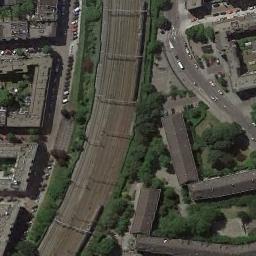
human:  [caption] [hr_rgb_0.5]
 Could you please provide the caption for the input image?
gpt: There are two parallel railway lines here .

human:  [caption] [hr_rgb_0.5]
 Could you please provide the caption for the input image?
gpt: The railway is next to some trees and houses .

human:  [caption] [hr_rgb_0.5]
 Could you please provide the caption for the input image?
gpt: These railways are flanked by some buildings .

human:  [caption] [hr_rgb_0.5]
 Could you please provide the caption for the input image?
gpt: Several buildings of different shapes are beside the railway .

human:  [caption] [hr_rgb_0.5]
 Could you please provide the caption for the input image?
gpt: There are some brown buildings and green trees beside the railway .